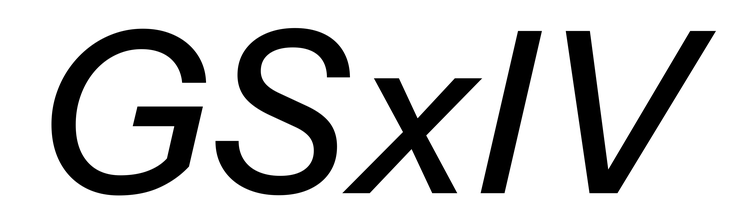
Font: InstrumentSans-Italic_Medium_Italic